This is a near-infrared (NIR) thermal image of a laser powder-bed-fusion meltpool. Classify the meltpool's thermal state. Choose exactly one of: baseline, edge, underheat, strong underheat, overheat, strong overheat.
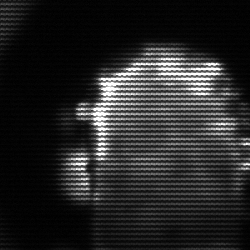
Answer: baseline